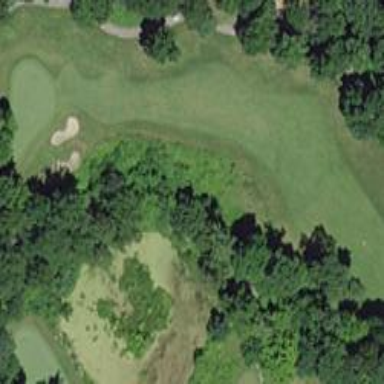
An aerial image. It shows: Scenic view of water hazard on golf course. The natural water feature adds beauty to the landscape.